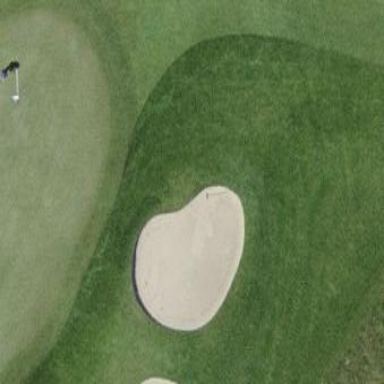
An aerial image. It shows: Golf bunker filled with natural sand.